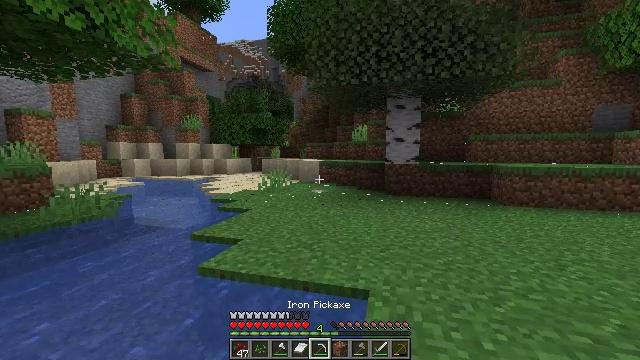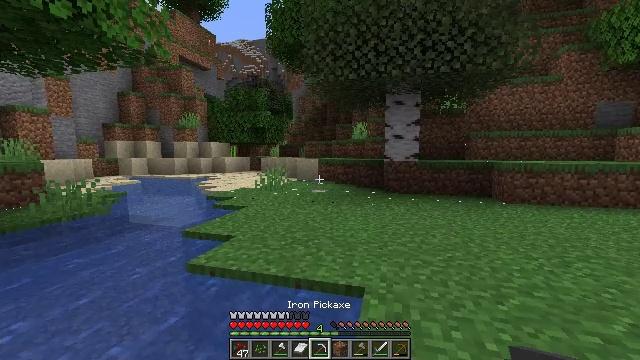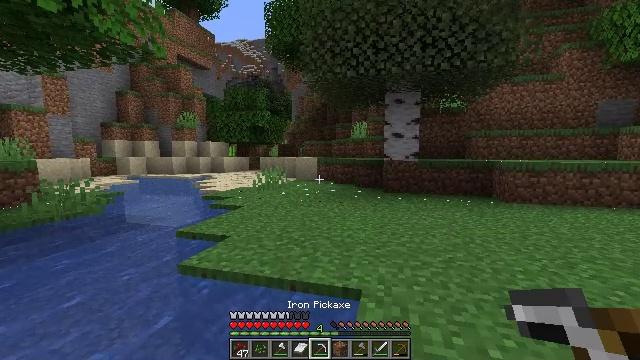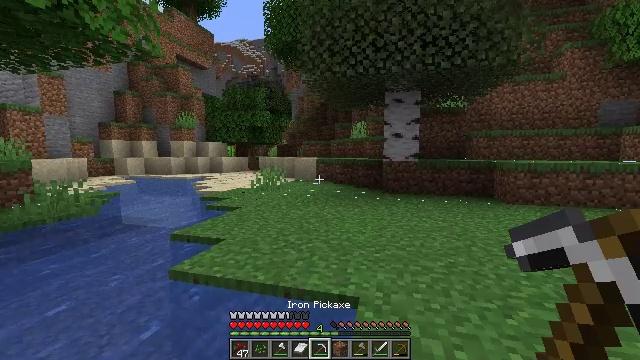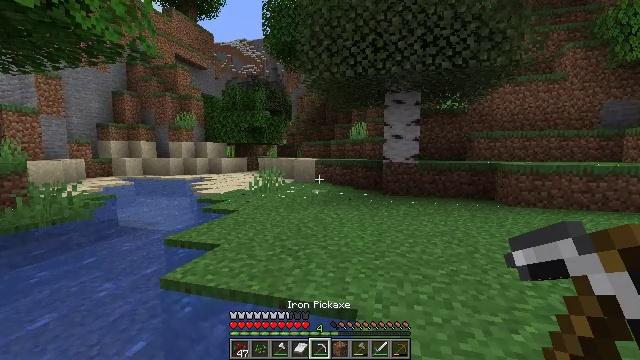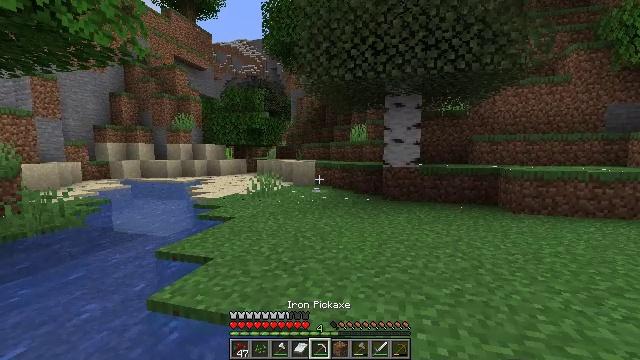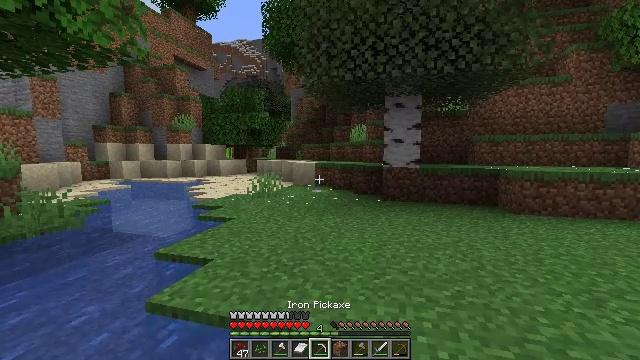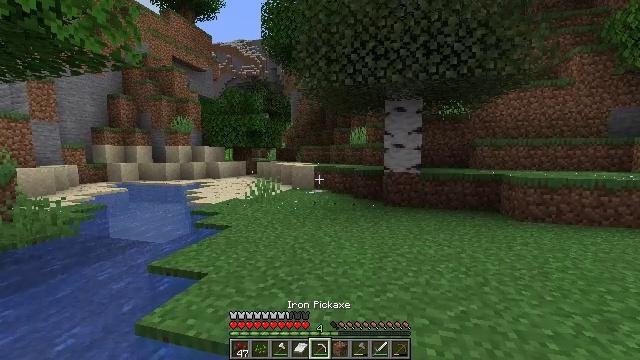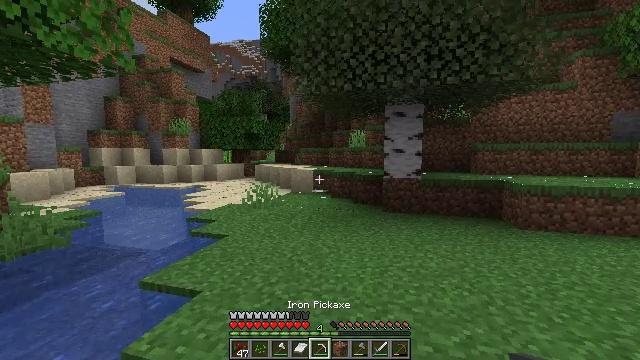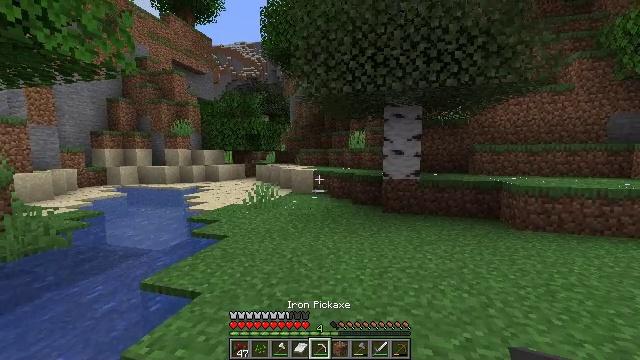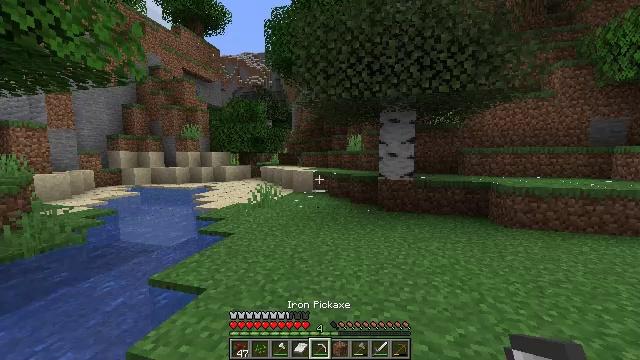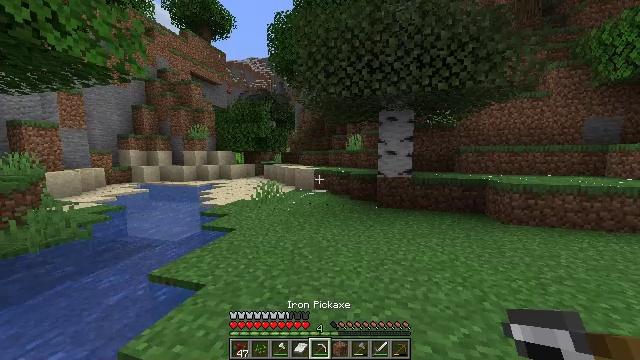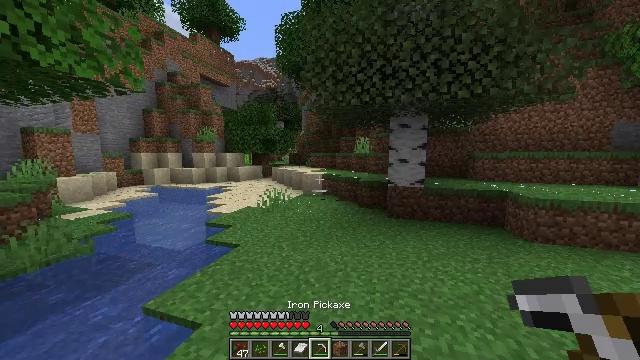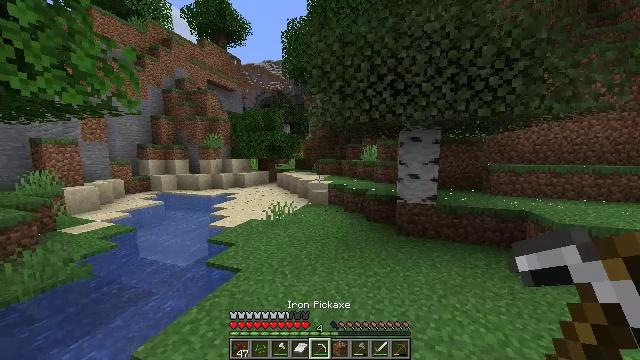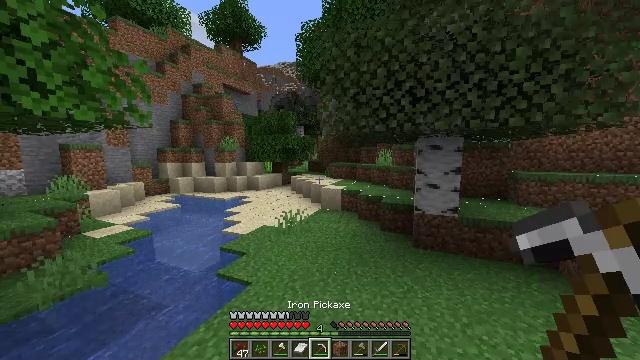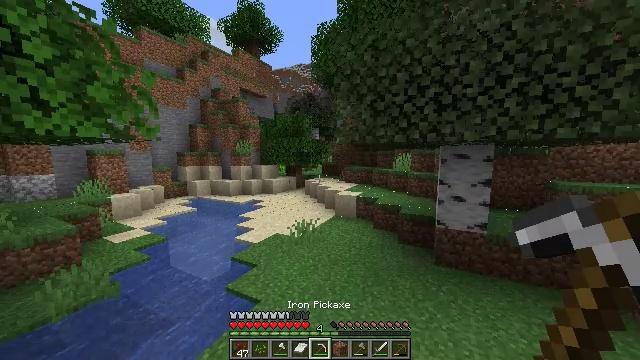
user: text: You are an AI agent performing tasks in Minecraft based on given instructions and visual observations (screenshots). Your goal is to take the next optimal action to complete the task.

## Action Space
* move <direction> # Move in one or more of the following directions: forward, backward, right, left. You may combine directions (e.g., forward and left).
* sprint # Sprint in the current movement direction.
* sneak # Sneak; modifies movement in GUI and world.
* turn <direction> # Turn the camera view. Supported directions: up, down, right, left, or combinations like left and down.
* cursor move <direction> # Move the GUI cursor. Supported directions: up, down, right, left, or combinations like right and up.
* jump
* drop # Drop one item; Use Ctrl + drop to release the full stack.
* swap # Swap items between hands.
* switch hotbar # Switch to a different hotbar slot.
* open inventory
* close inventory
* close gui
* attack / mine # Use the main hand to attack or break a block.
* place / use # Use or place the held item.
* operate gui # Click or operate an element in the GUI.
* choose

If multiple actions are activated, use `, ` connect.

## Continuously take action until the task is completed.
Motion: motion action
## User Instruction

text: Gather the chest from its place.
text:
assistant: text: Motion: move forward, sprint, jump
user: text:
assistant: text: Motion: move forward, sprint, jump
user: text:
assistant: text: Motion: move forward, sprint, jump
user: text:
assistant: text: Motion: move forward, jump
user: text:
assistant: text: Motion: move forward, jump
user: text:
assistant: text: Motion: move forward, sprint, jump
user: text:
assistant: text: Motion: move forward, sprint, jump
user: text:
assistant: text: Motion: move forward, sprint, jump
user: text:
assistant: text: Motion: move forward, sprint, jump
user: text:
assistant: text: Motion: move forward, jump
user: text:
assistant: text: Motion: move forward, jump
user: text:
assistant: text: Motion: move forward, turn left, jump
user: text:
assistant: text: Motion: move forward, sprint, turn left, jump
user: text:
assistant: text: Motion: move forward, sprint, turn left, jump
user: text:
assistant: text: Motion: move forward, sprint, turn left, jump
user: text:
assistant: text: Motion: move forward, sprint, jump
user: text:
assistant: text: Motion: move forward, jump
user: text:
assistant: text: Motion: move forward, jump
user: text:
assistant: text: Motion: move forward, turn left, jump
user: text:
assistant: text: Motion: move forward, sprint, turn left and up, jump
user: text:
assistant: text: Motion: move forward, sprint, turn left, jump
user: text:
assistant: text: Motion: move forward, sprint, jump
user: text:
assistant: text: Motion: move forward, jump
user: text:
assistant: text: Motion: move forward, jump
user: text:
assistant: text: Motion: move forward, jump
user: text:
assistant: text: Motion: move forward, turn left, jump
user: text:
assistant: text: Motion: move forward, sprint, jump
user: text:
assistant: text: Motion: move forward, sprint, jump
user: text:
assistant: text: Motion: move forward, sprint, jump
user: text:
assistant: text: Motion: move forward, jump